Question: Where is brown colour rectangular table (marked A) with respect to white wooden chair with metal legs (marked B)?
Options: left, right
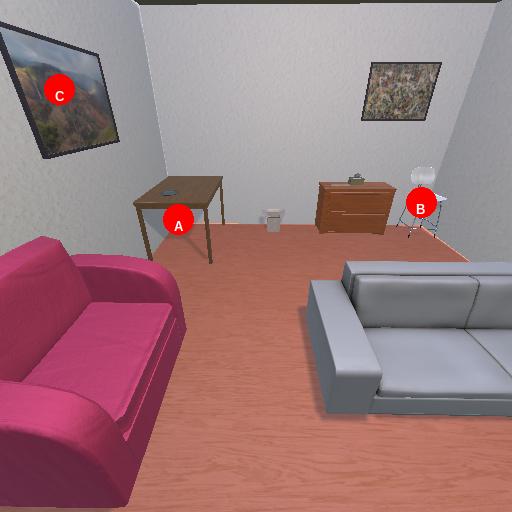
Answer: left